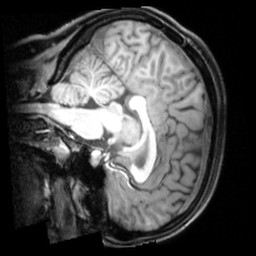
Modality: T1w
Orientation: sagittal
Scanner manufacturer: siemens
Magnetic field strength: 3 T
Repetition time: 1.9 s
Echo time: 0.00397 s